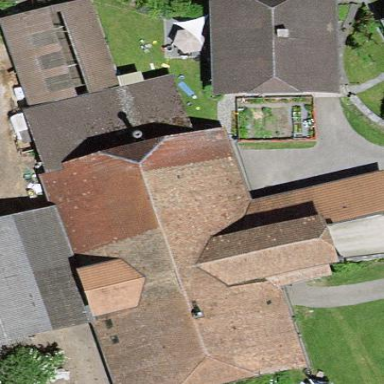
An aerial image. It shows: Farm building.